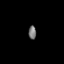
Tissue: prostate
Cell type: T cells
Senescence score: 0.6994
Nuclear area (px): 101
Mean DAPI intensity: 117.495